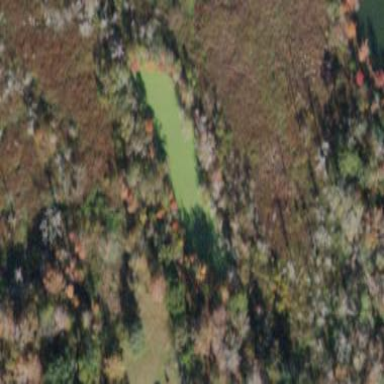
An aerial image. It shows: Wetland area characterized by wet meadow.